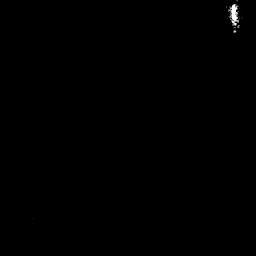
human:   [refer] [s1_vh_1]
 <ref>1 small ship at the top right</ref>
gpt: <box>[[88, 1, 93, 12, 0]]</box>